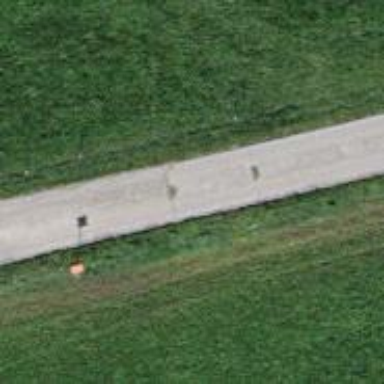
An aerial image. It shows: Pole with roof-covered pipeline marker.